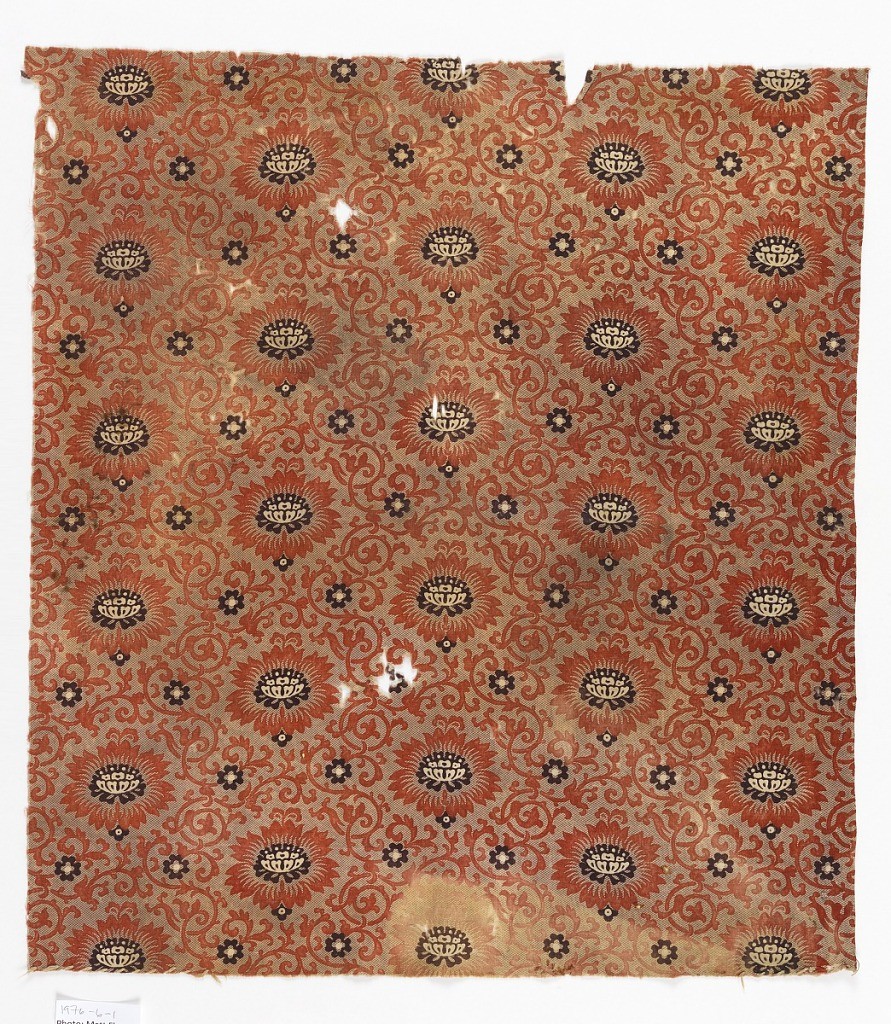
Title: Textile
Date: mid-19th century
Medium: cotton Technique: printed by engraved roller on plain weave
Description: Chinese style 3/4 view of blossoms within a diamond grid made up of curving vines in red and black on a toned background.